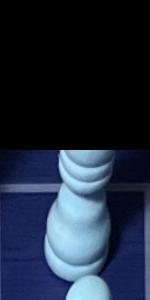
Label: Bishop_White